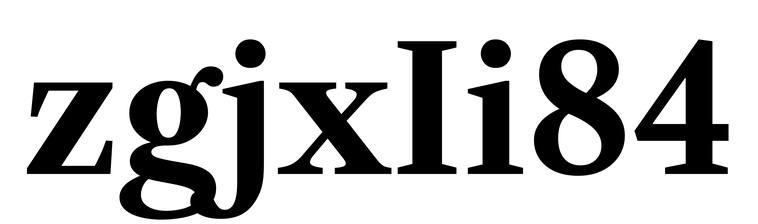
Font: LibreCaslonText_Bold